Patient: sex F, age 58
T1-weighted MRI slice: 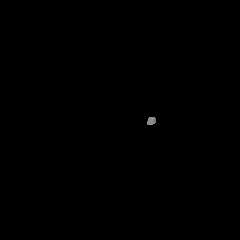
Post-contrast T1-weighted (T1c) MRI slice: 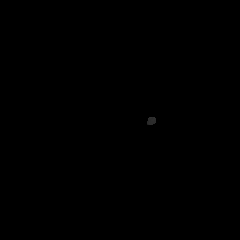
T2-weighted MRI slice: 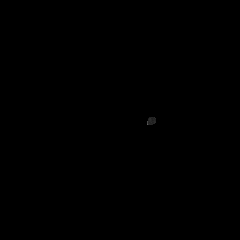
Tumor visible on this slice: no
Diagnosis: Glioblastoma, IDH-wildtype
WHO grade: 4